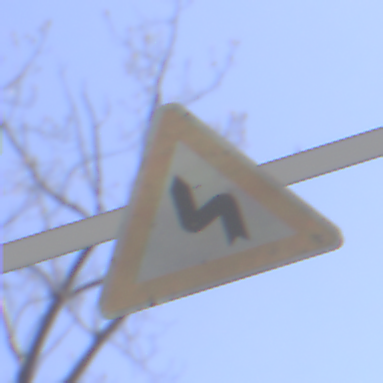
Verkehrszeichen: DoppelkurveZunaechstLinks
Umgebung: Outdoor, Nature
Tageszeit: Midday
Wetter: Clear
Licht: Natural
Jahreszeit: NotSpecified
Kontrast: HighContrast